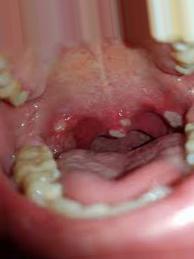
Condition: Mouth Ulcer